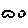
Label: cloud